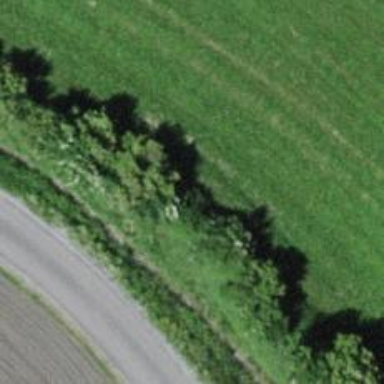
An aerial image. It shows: Hedge acting as barrier.